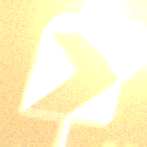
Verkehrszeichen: RichtungstafelnInKurvenKleinLinks
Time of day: Night
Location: Outdoor (Urban)
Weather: Clear
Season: NotSpecified
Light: Artificial